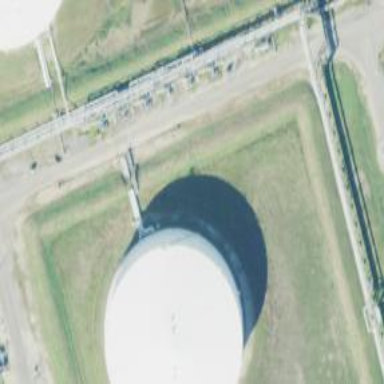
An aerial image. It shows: Storage tank created as man-made structure.